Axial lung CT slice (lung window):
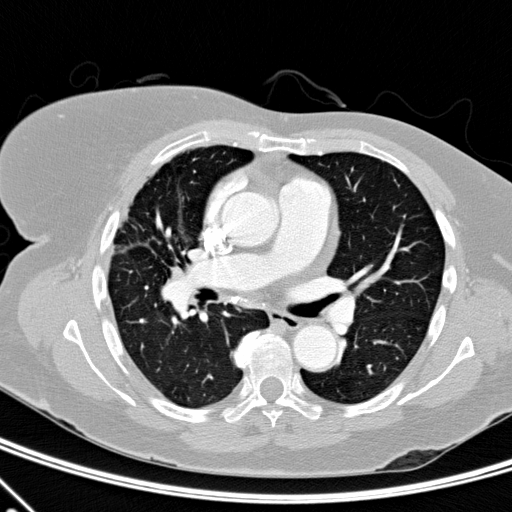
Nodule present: no